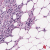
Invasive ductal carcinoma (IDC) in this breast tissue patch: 1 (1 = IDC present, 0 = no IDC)